Field crop: maize
Growth stage: 1
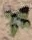
Species: chenopodium